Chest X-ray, PA view. Patient: 37 years old, sex M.
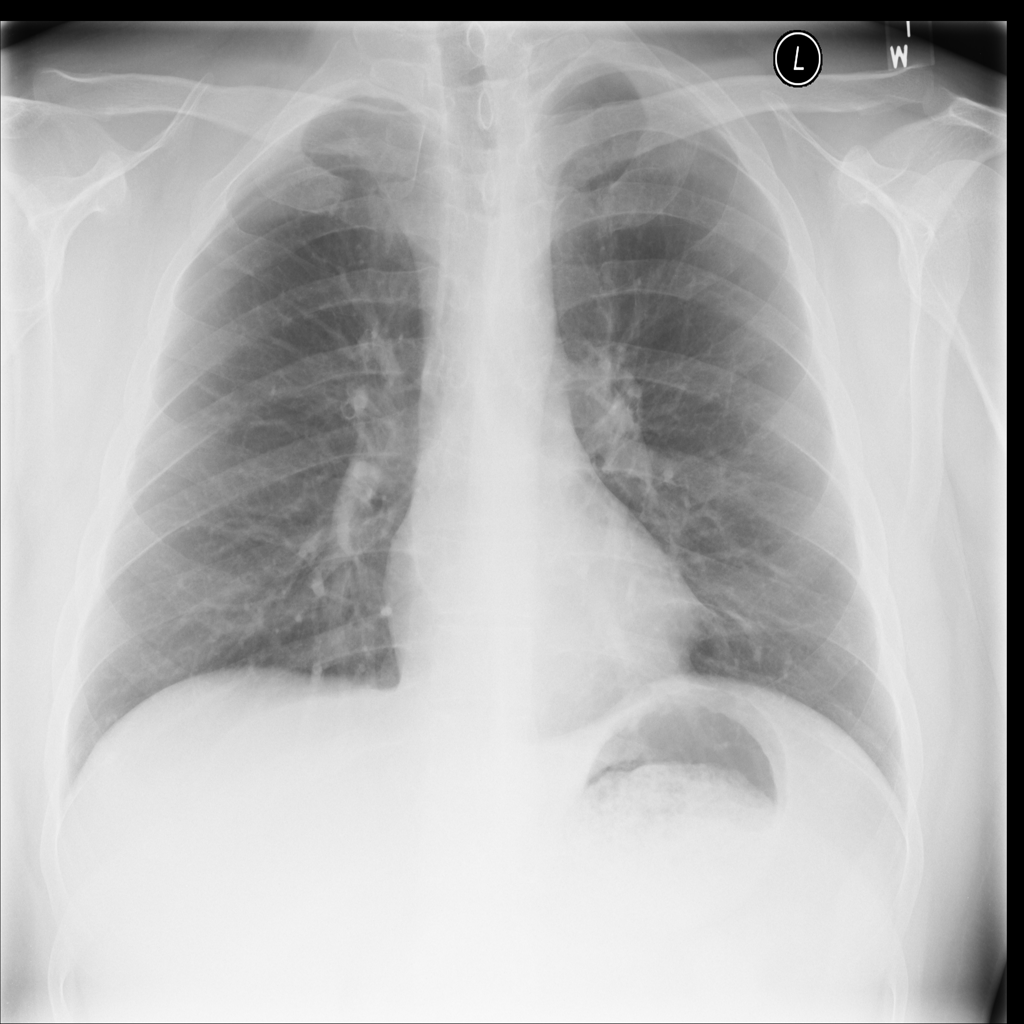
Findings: No Finding